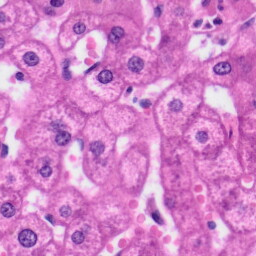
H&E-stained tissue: Liver